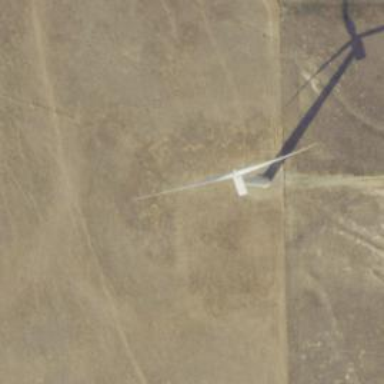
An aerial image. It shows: Wind generator powered by horizontal-axis wind turbine.